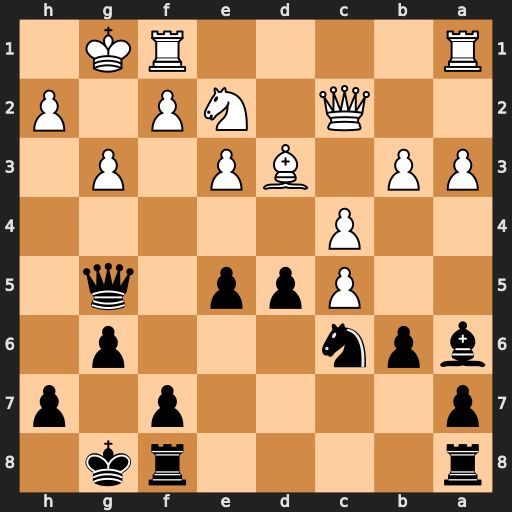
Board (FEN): r4rk1/p4p1p/bpn3p1/2Ppp1q1/2P5/PP1BP1P1/2Q1NP1P/R4RK1
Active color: b
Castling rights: -
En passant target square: -
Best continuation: e4 Bxe4 dxe4